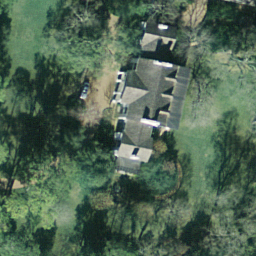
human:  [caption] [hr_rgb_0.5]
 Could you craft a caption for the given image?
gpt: A villa with lush plants surrounded is in the sparse residential area .

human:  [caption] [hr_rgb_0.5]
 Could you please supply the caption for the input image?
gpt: A villa with verdant trees surrounded is in the sparse residential area .

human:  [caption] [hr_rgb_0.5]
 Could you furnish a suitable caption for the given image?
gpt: A villa is surrounded by lush plamts in the sparse residential area .

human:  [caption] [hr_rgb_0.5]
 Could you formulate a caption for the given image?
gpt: This is a sparse residential area with a villa surrounded by verdant trees .

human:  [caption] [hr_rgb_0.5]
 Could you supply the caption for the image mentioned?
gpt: A villa with verdant plants surrounded .